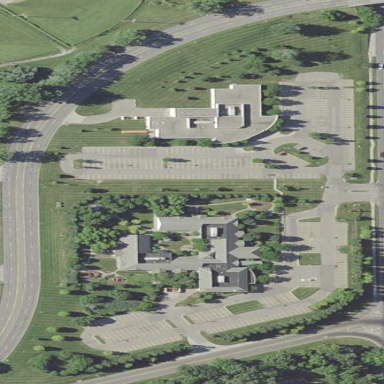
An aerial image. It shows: College or university.